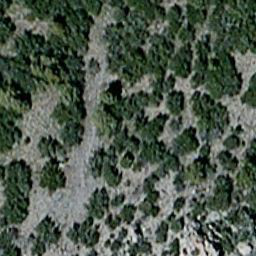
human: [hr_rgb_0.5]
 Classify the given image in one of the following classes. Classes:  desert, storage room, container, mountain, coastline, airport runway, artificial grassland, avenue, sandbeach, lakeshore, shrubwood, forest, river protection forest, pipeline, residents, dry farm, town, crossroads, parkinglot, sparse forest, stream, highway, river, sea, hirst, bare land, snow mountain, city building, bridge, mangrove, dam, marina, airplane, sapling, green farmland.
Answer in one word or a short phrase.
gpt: sparse forest